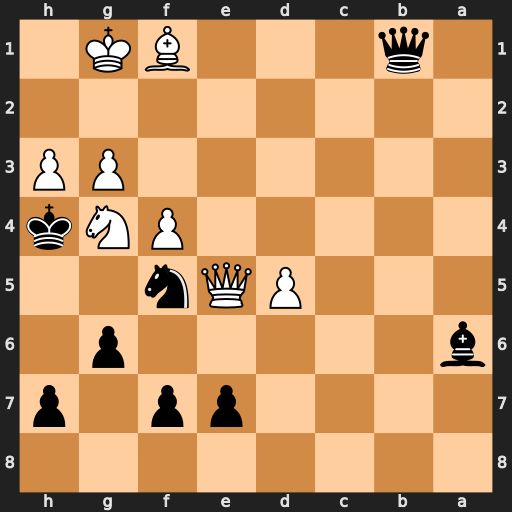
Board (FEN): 8/4pp1p/b5p1/3PQn2/5PNk/6PP/8/1q3BK1
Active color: b
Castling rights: -
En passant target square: -
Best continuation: Kxg3 Qc3+ Kh4